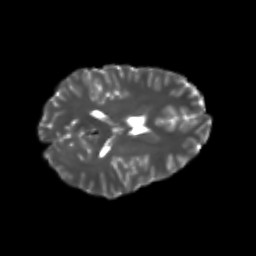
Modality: T2w
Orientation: axial
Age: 19
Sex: female
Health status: healthy
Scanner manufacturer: philips
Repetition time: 7.48 s
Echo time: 0.08753 s